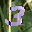
Label: 3